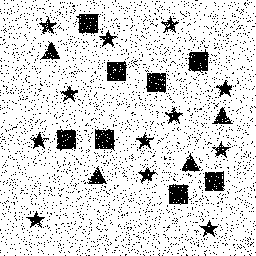
Squares: 8
Triangles: 4
Stars: 12
Total shapes: 24